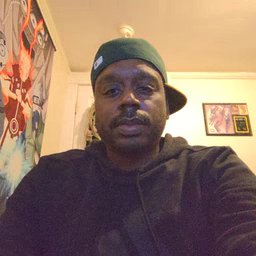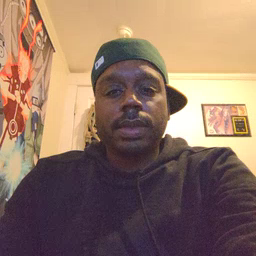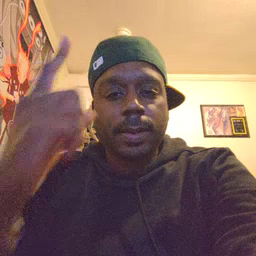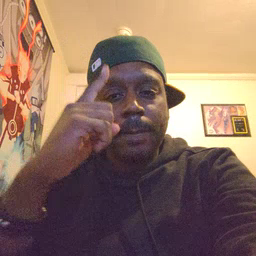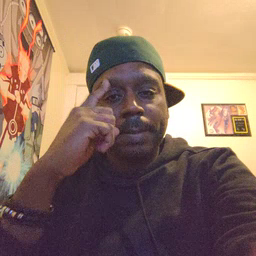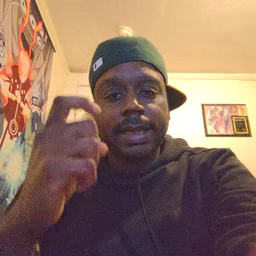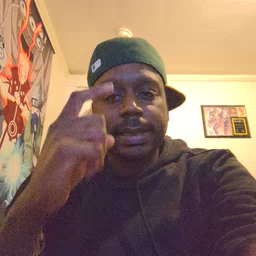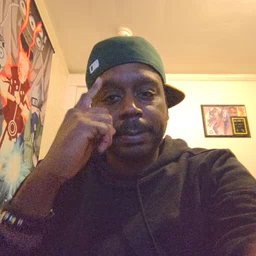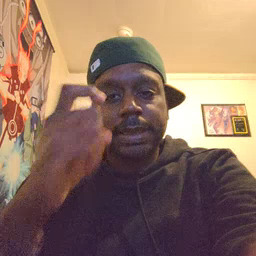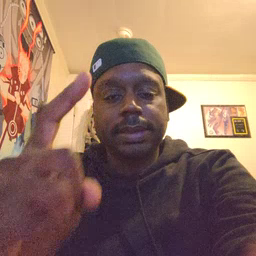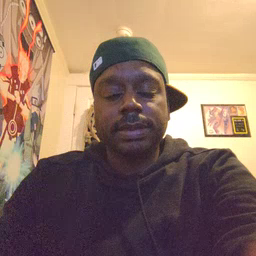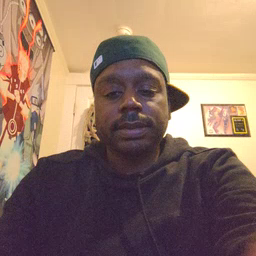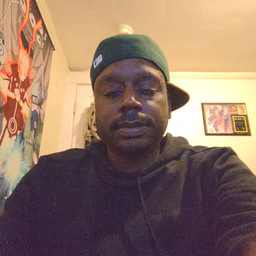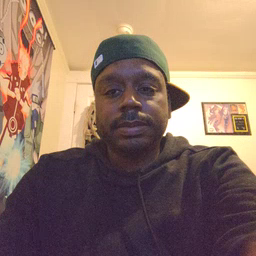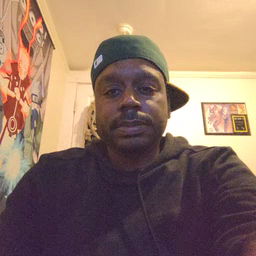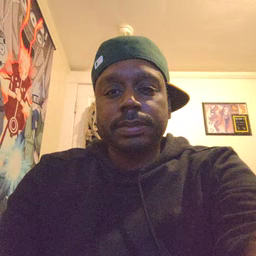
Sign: penny